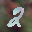
Label: 2